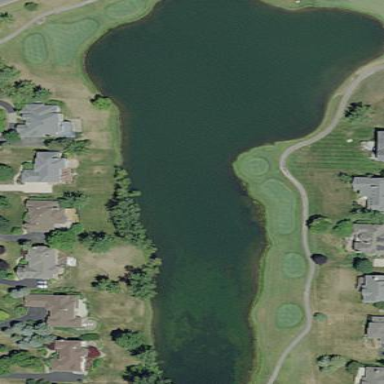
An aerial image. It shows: Water hazard on golf course.